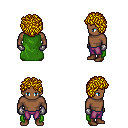
a pixel art fantasy rpg character, male body template, human, dark skin, green cape, magenta pants, blonde curly afro hairstyle, metal gloves, brown shoes, four views (front, back, left, right), 2x2 character sprite sheet, small pixel art, hard edges, no anti-aliasing